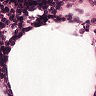
Metastatic tissue present: no